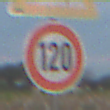
Verkehrszeichen: Geschwindigkeit120
Zusatzzeichen oben: SeitenwindVonRechts
Umgebung: Outdoor, Nature
Tageszeit: SunriseSunset
Wetter: PartlyCloudy
Licht: Natural
Jahreszeit: NotSpecified
Kontrast: LowContrast